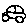
Label: car